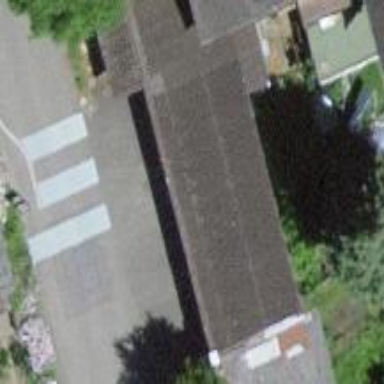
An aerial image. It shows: Garage building.